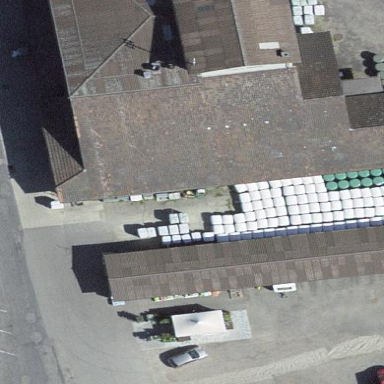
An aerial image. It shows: Warehouse building.